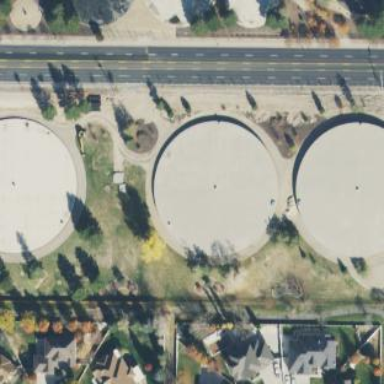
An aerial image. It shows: Building with water storage tank.